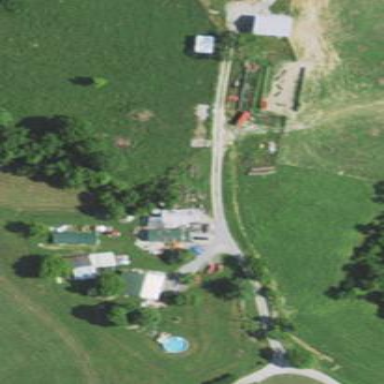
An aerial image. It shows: Farmyard area.